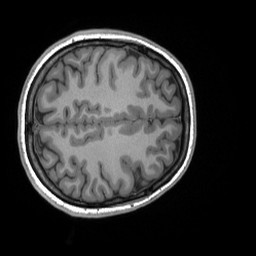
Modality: T1w
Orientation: axial
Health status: ill
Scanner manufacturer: siemens
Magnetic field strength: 3 T
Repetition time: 2.3 s
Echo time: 0.00243 s